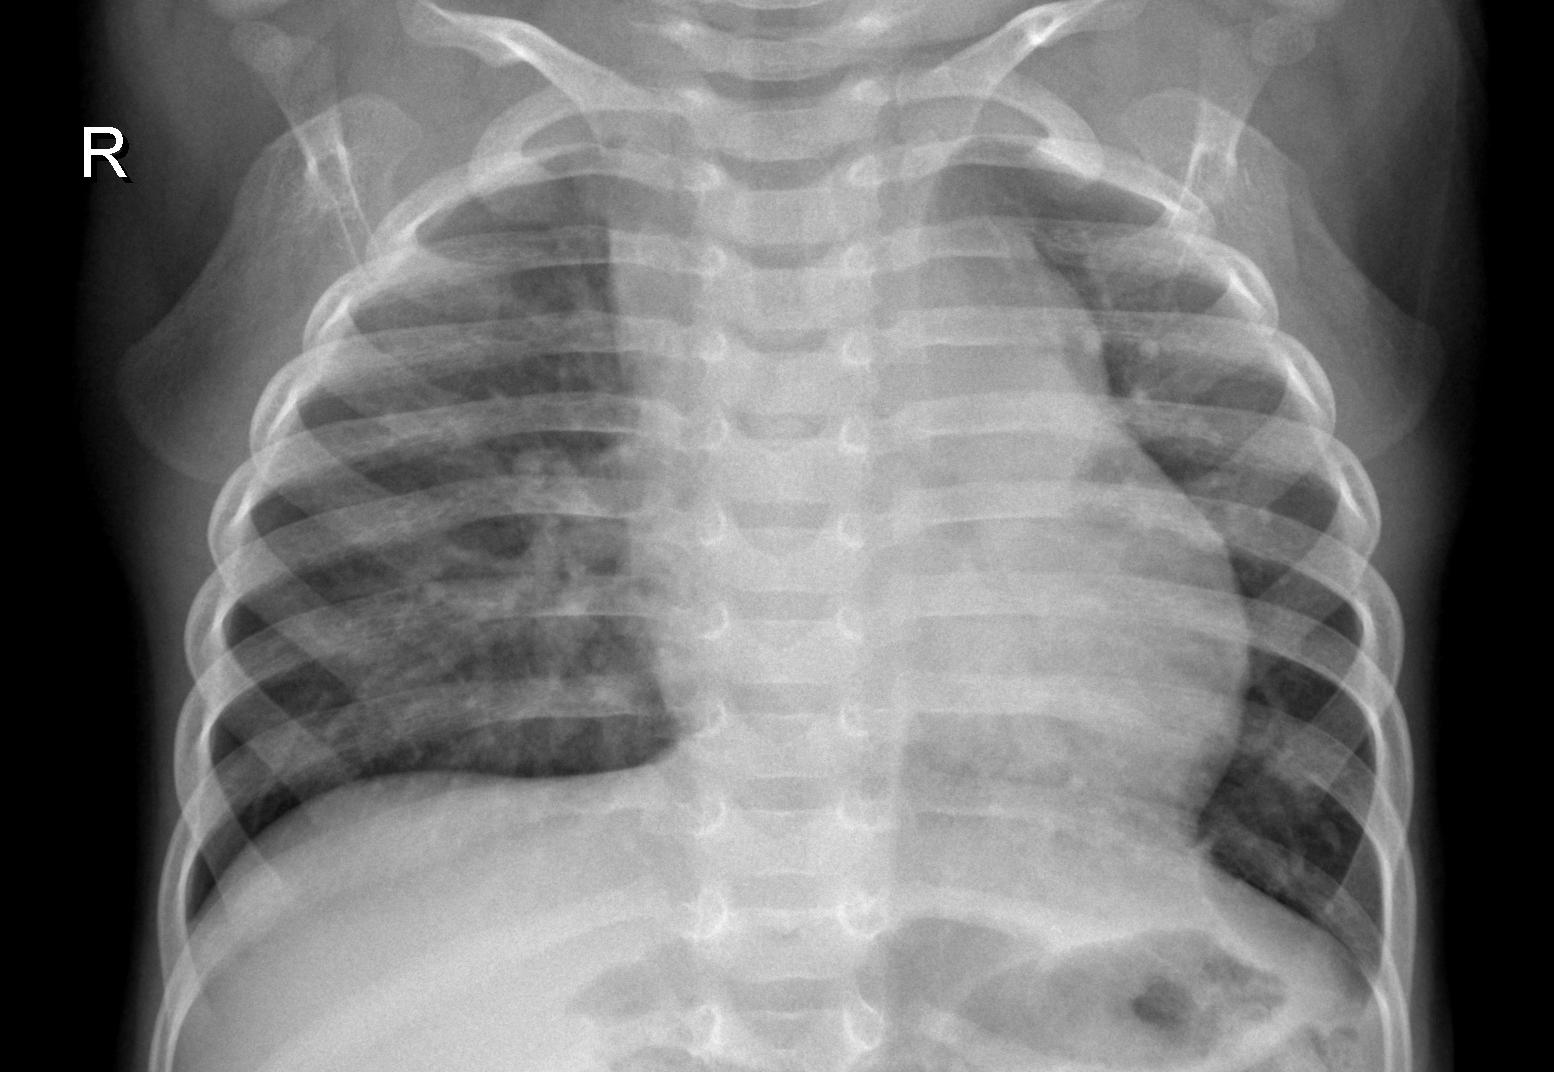
Diagnosis: PNEUMONIA